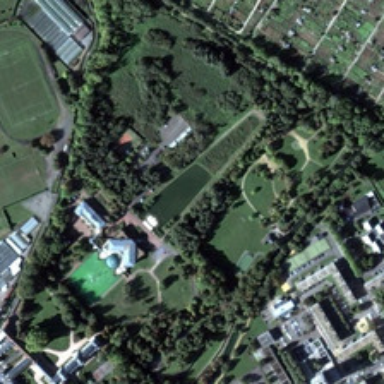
An island are in the middle of the lake .